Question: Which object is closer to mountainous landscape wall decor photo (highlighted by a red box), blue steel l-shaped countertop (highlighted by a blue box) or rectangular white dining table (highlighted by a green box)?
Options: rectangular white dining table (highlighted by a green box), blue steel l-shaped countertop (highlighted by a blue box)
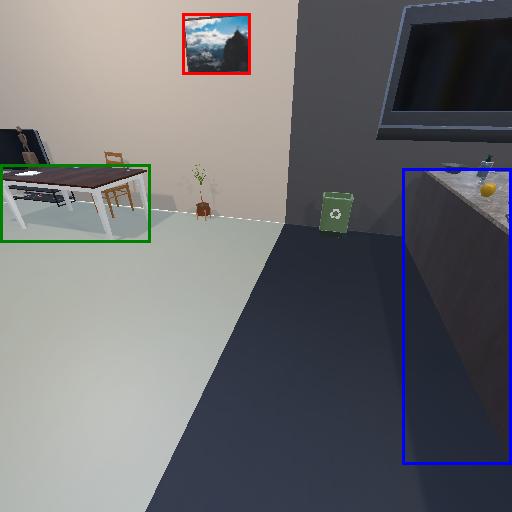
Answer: rectangular white dining table (highlighted by a green box)